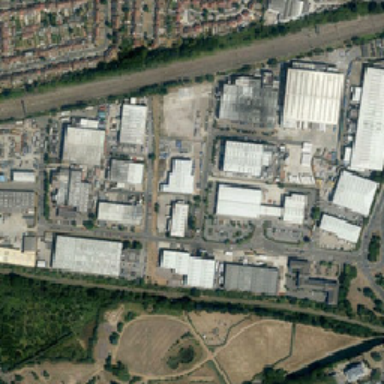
The residential area has a factory and green and brown field roads and trees broken by the river .